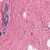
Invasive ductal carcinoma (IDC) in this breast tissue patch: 0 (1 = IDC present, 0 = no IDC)